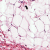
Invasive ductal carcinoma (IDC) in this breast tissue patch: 0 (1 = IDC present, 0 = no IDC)